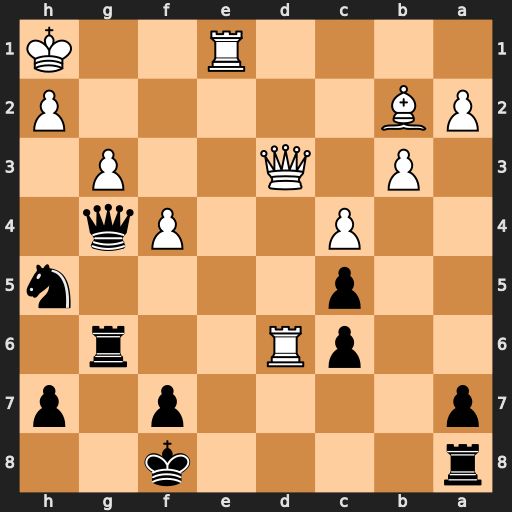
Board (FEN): r4k2/p4p1p/2pR2r1/2p4n/2P2Pq1/1P1Q2P1/PB5P/4R2K
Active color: b
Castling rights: -
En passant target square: -
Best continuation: Nxg3+ Qxg3 Qxg3 hxg3 Rxd6